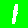
Digit: 1